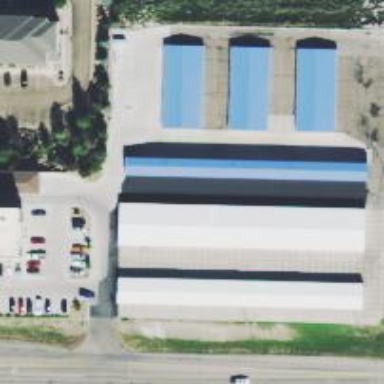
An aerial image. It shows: Industrial area used for storage.